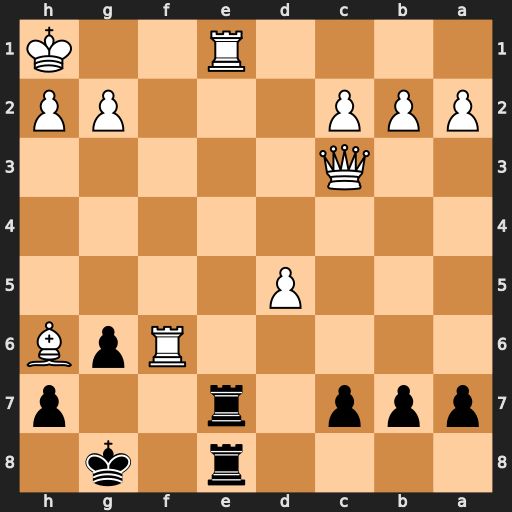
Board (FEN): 4r1k1/ppp1r2p/5RpB/3P4/8/2Q5/PPP3PP/4R2K
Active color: b
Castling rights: -
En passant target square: -
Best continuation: Rxe1+ Qxe1 Rxe1+ Rf1 Rxf1#